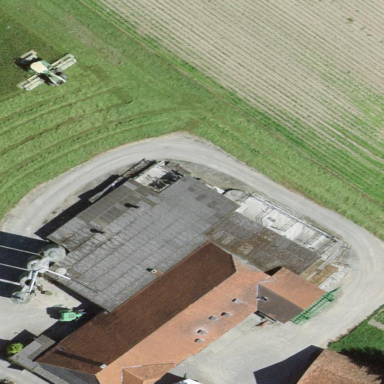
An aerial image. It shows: Farm building.